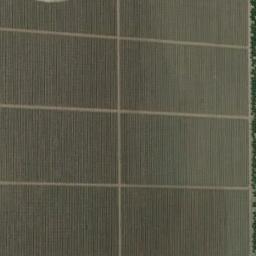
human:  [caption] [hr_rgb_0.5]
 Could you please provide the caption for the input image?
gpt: There are some bare rectangular farmland .

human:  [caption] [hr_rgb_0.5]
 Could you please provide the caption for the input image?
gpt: Eight neatly arranged brown rectangular farm fields .

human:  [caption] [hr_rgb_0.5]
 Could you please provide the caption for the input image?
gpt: Several khaki rectangular farmlands are arrayed in tidy rows and some paths go through the farmlands .

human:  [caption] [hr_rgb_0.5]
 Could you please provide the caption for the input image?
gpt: There are eight symmetrical rectangular farmlands .

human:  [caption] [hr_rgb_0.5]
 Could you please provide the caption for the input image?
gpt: There are several brown rectangular farmlands .